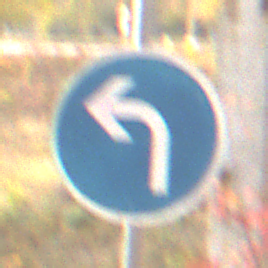
Verkehrszeichen: VorgeschriebeneFahrtrichtungLinks
Umgebung: Roofed, Suburban
Tageszeit: SunriseSunset
Wetter: Clear
Licht: Natural
Jahreszeit: NotSpecified
Kontrast: MediumContrast